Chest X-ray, PA view. Patient: 53 years old, sex M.
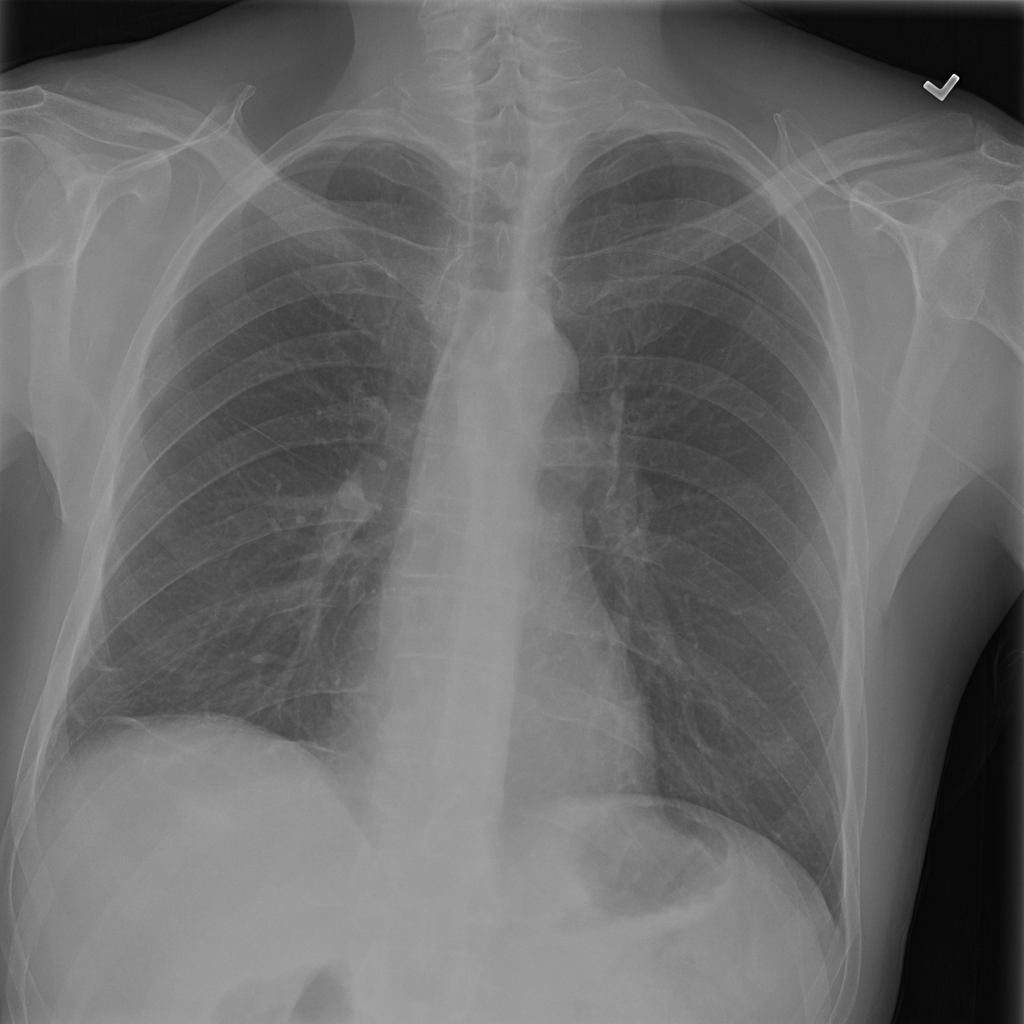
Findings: Atelectasis